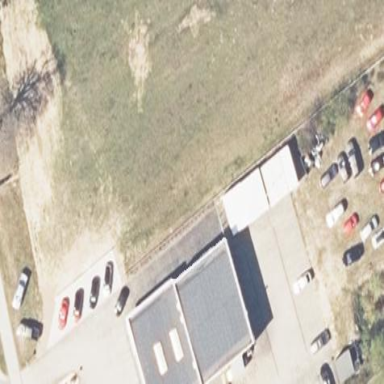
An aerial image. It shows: Building housing car shop offering both dealer and repair services.